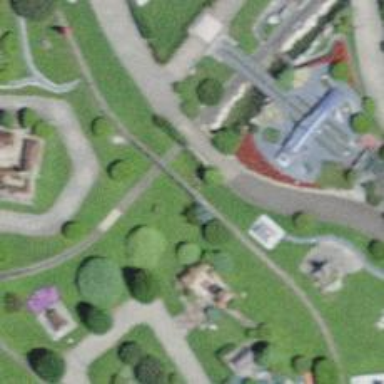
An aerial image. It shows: Miniature railway bridge.